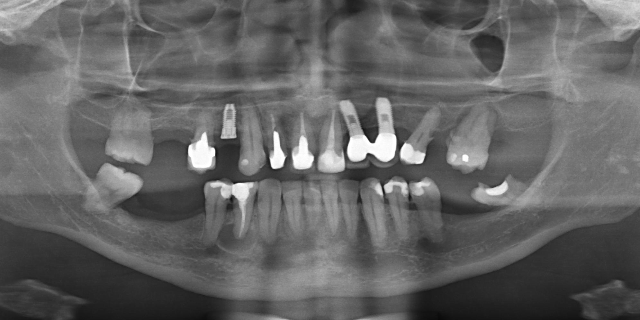
adult